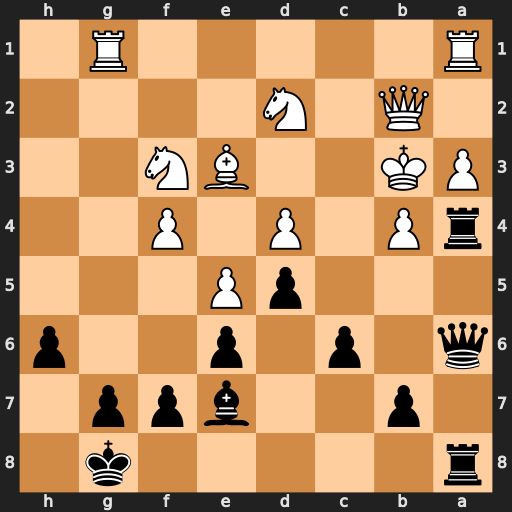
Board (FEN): r5k1/1p2bpp1/q1p1p2p/3pP3/rP1P1P2/PK2BN2/1Q1N4/R5R1
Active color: b
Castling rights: -
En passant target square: -
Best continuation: Qd3+ Qc3 Rxa3+ Rxa3 Rxa3+ Kxa3 Qxc3+